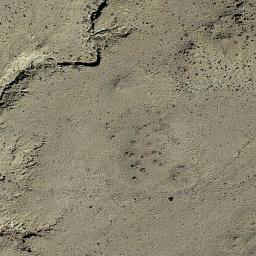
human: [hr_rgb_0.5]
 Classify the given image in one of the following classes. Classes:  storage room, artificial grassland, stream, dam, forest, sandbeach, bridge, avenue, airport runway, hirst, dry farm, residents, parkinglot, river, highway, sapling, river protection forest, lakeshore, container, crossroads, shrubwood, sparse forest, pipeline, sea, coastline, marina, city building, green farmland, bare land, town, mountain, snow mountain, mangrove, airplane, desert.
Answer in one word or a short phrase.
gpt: bare land